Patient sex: M
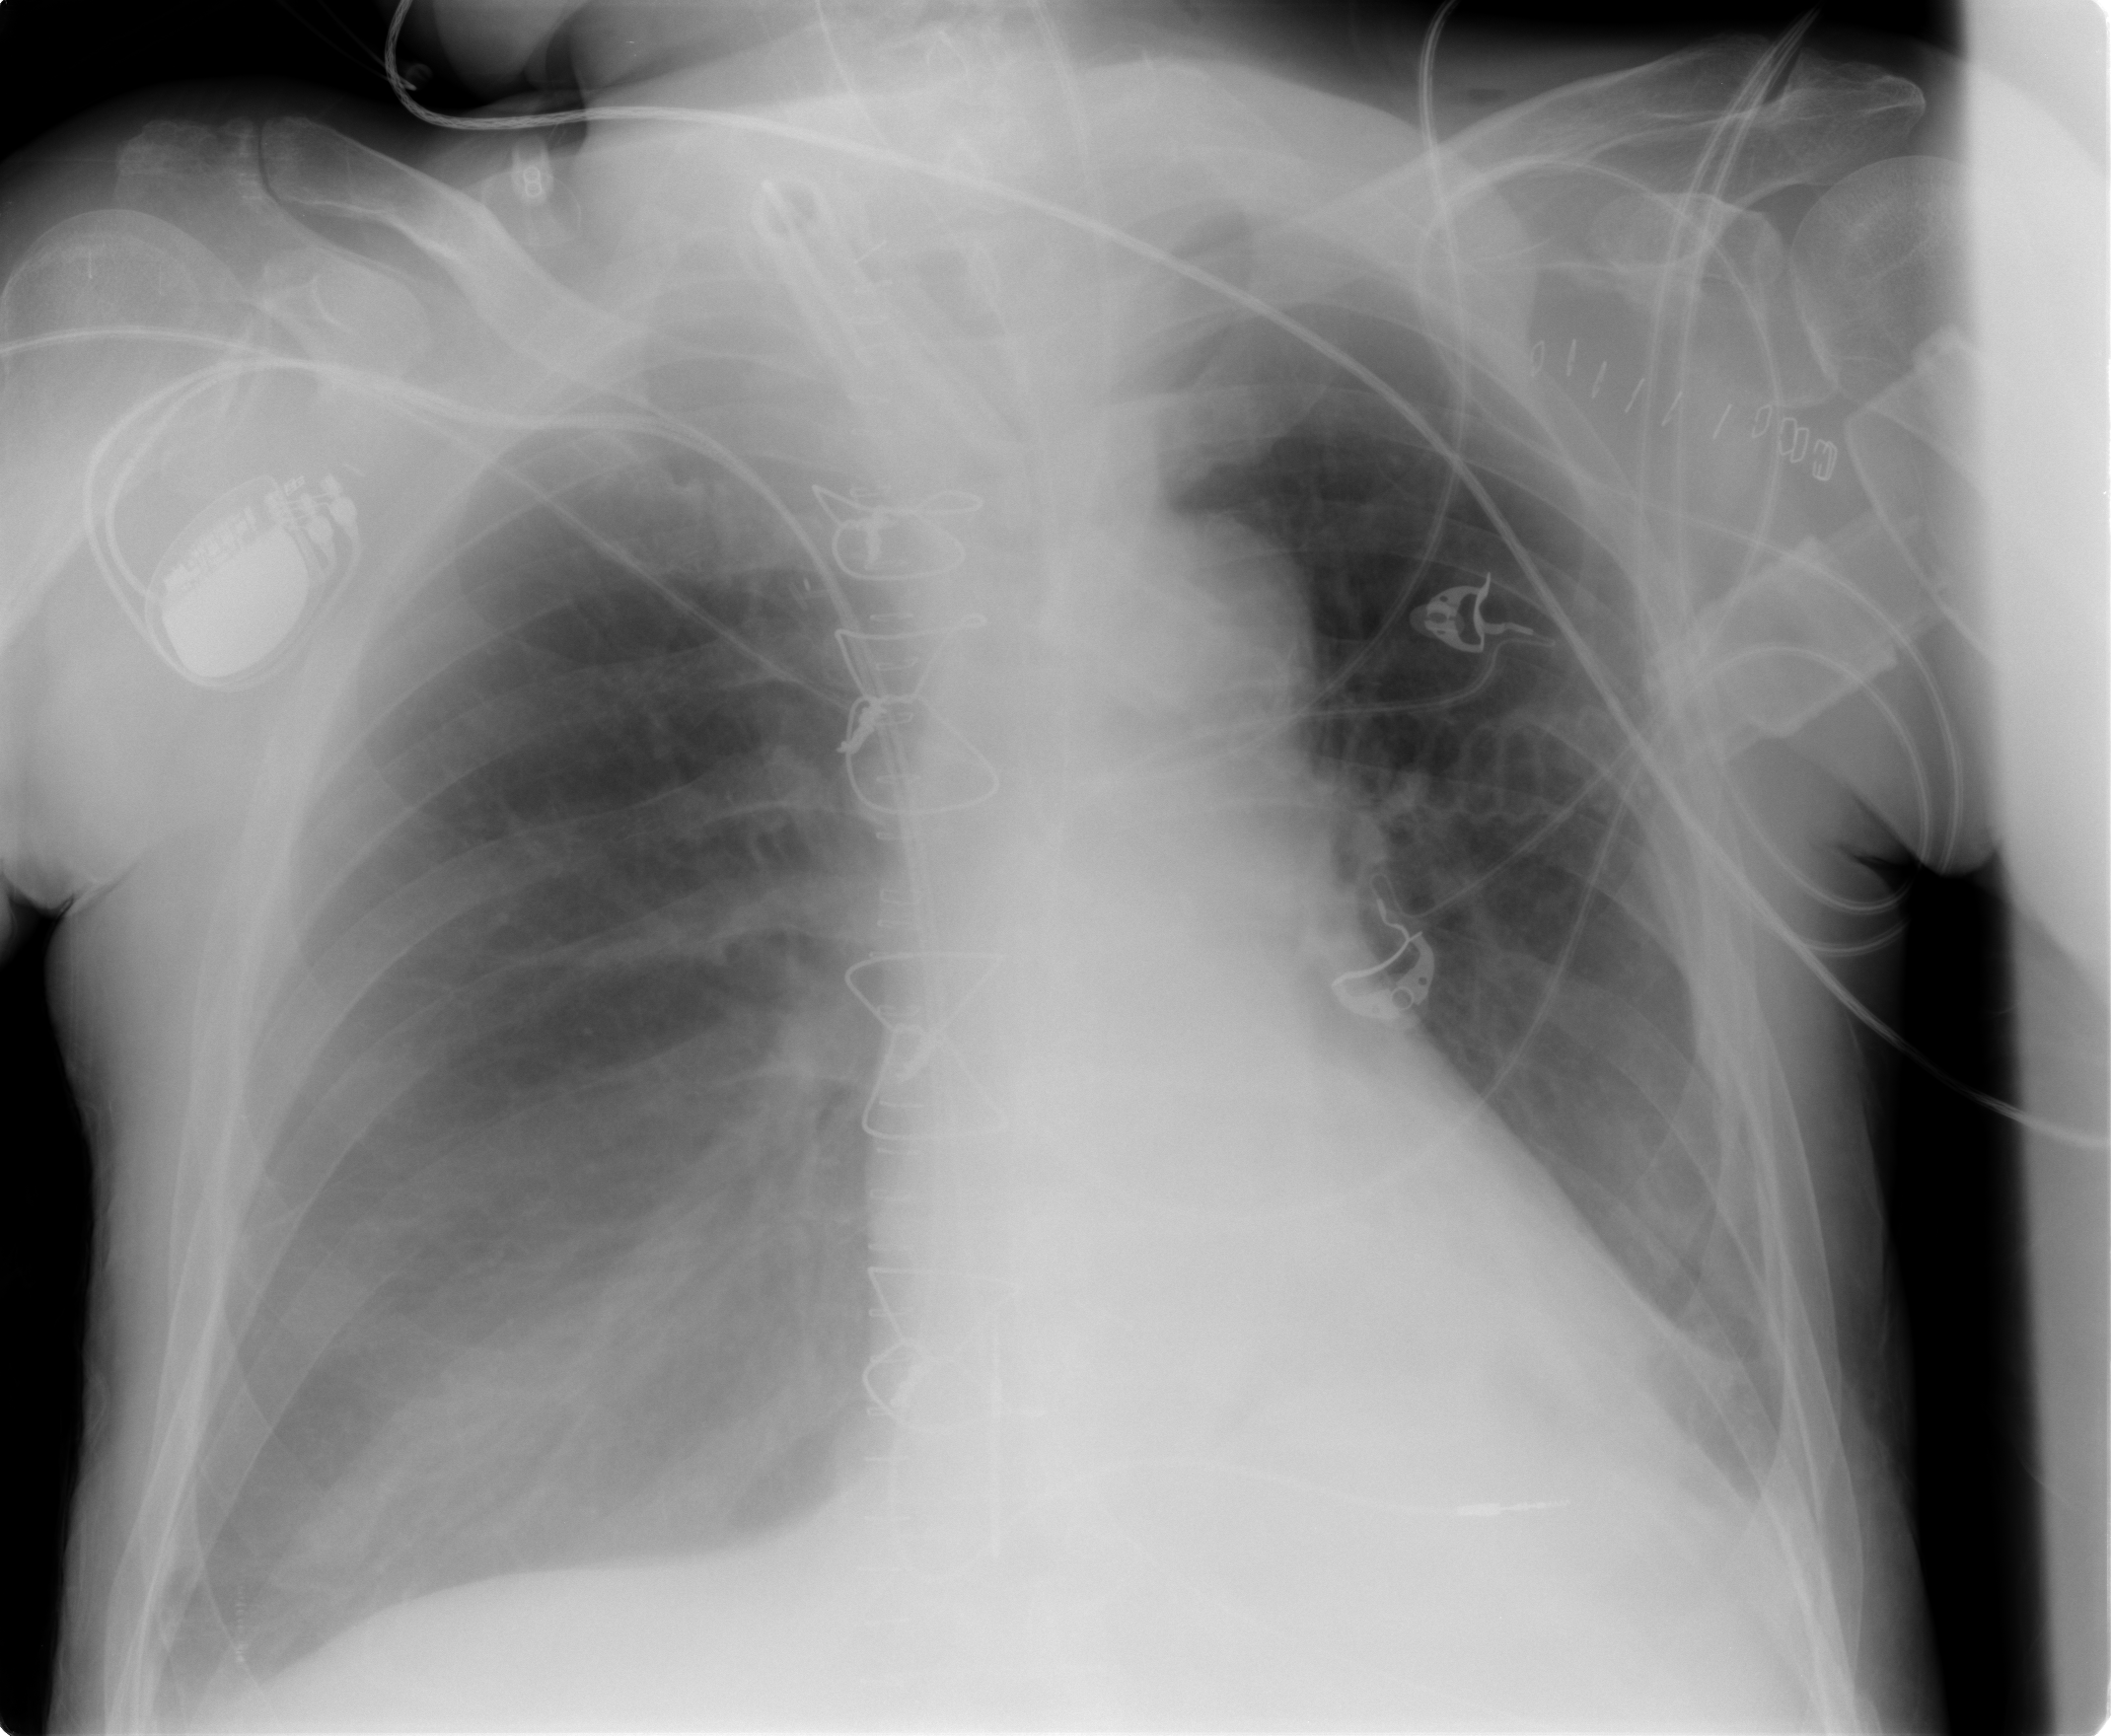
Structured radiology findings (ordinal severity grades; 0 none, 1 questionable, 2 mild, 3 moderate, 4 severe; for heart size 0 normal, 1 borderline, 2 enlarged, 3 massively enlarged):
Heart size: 0
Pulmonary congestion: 1
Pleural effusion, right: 2
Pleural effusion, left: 1
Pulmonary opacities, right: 0
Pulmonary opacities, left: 0
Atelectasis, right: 2
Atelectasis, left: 2